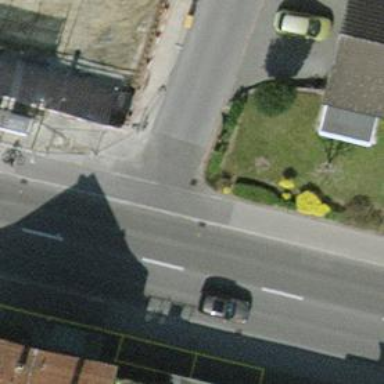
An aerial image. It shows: Residential road with asphalt surface and no sidewalks.